Question: I'm getting started with ProcessingJS and I'm currently playing with SVG a bit.
Unfortunately I've ran into a strange behaviour displaying SVG.
Here is the output:

and here is the code that produces that:
'''
<script src="http://ajax.googleapis.com/ajax/libs/jquery/2.0.0/jquery.min.js"></script>
<script src="http://cloud.github.com/downloads/processing-js/processing-js/processing-1.4.1.min.js"></script>
<script>
$(document).ready(function() {
$('body').append($('<canvas id="preview"><p>Your browser does not support the canvas tag.</p></canvas>'));
function onPJS(p) {
var glasses;
p.setup = function(){
glasses = p.loadShape("brighteyes.svg");
p.size(Math.floor(glasses.width), Math.floor(glasses.height)+Math.floor(glasses.height * .25));
//p.shape(glasses,0,0);
p.frameRate(1);
}
//*
p.draw = function() {
p.background(32);
p.shape(glasses, 0, 0);
console.log(p.mousePressed);//prints undefined
};
//*/
}
new Processing(document.getElementById("preview"), onPJS);
});
</script>
'''
I'm experiencing this odd rendering (renderer seems to place a vertex at 0,0 for the shape)
on OSX 10.8 on Chrome Version 26.0.1410.65 (but not on Safari (6.0 (8536.25))). You can run the code <URL>.
How do I get read of these weird rendering bug ?
There is another unexpected thing happening: mousePressed prints undefined, but might address that in a different question.
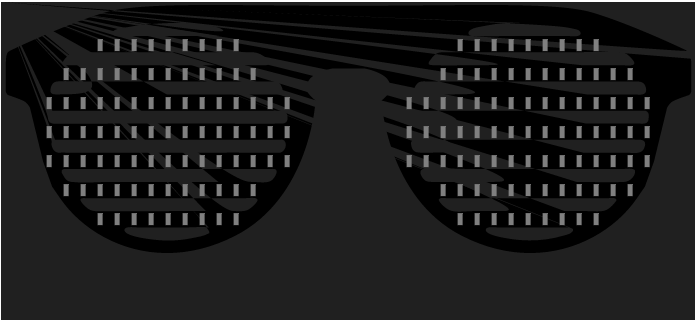
Answer: Processing's support for SVG is patchy. You should probably just report the bug at <URL>, and then use a PNG copy instead.
NB: renders OK on Firefox 35.
Edit: reported for you. <URL>
GoToLoop at the above link says that your problem with 'mousepressed' is caused by the fact that to avoid name collisions in JS, the boolean 'mousepressed' is called '__mousePressed' in JS. They recommend that you use Java syntax to code your app and have it automatically translated into JS, to avoid these gotchas.
just update Chrome, which you've probably done anyway now.